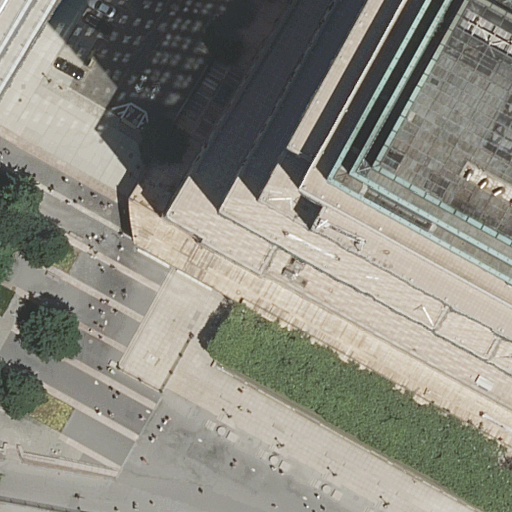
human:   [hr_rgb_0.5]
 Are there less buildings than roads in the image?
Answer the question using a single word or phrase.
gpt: yes

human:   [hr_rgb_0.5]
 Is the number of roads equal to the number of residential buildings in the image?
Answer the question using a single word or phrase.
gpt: no

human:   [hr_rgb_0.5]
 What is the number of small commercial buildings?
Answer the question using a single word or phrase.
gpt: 0

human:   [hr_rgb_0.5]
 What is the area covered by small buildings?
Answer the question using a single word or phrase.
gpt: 0m2

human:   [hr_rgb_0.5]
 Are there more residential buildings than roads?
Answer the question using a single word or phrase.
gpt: no

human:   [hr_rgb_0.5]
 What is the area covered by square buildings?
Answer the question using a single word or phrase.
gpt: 0m2

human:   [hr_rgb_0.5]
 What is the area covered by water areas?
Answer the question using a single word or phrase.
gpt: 0m2

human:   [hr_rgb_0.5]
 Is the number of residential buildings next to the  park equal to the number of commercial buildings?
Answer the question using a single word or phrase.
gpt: no

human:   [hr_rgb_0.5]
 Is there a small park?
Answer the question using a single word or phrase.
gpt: no

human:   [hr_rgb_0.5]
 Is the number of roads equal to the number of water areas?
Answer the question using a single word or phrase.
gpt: no

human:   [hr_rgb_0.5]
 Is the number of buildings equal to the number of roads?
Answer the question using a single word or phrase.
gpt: no

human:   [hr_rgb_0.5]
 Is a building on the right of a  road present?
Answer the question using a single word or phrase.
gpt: yes

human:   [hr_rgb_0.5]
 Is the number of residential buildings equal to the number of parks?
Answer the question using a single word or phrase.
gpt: no

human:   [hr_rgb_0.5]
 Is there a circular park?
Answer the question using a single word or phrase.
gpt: no

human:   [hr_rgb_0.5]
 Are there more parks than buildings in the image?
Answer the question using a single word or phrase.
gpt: no

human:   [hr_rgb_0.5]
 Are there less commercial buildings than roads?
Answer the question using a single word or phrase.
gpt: yes

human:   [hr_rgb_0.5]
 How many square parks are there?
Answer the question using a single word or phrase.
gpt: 0

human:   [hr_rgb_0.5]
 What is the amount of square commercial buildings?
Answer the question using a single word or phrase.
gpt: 0

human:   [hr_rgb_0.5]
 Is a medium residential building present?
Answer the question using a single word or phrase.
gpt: yes

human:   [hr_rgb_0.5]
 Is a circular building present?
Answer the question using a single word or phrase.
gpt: no

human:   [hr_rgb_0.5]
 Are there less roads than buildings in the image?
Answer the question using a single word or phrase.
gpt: no

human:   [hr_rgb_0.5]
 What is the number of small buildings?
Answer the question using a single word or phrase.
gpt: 0

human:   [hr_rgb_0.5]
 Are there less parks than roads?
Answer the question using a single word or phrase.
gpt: yes

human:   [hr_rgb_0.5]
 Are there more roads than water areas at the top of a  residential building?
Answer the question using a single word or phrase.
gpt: yes

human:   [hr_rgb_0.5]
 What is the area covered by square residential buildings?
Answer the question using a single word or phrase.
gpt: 0m2

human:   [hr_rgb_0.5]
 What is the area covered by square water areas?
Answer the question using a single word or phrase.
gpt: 0m2

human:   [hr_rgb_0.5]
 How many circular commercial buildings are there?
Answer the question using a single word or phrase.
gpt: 0

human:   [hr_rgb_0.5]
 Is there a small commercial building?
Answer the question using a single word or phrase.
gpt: no

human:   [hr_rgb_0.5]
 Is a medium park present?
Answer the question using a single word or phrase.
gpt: no

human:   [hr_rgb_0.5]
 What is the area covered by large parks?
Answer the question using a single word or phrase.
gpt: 6194m2

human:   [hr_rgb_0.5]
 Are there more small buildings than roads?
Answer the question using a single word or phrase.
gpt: no

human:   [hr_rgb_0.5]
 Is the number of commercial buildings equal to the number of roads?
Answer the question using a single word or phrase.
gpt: no

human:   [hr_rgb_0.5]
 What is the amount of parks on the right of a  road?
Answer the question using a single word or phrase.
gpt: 0

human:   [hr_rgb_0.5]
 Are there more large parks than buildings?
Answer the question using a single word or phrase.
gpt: no

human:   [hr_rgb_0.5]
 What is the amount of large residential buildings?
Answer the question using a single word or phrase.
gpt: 1

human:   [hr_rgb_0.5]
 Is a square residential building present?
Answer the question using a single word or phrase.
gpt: no